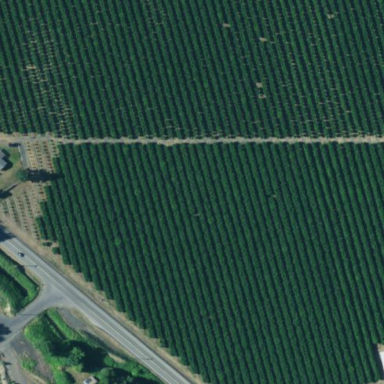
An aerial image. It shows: Orchard.